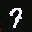
Label: 7